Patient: sex M, age 56
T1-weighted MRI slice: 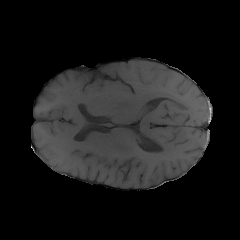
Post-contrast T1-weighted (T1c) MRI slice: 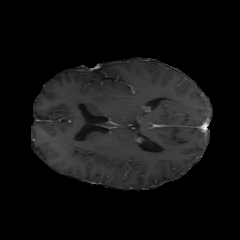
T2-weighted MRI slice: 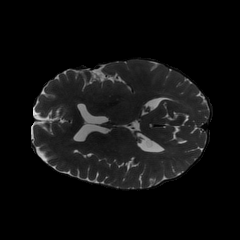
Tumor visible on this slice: no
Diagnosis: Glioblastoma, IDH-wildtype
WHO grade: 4